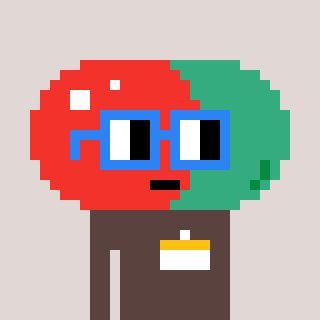
a pixel art character with square blue glasses, a pill-shaped head and a darkbrown-colored body on a warm background